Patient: sex M, age 62
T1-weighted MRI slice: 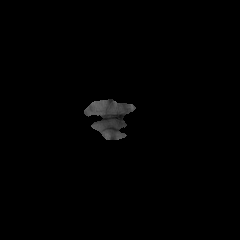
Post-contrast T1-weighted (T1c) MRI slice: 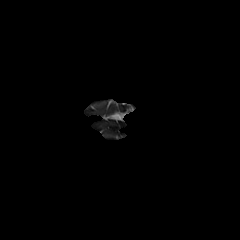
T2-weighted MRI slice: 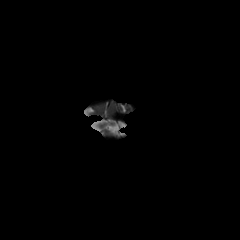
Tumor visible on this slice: no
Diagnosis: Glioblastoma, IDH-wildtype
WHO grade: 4